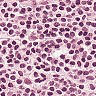
Metastatic tissue present: no